Question: I am trying to install <URL> on a Centos unix laptop.
I am getting a make error when I attempt to install the programme - I have attached a screenshot of my problem.

The command run is 'sudo make install' and I am attempting to install as the 'root' user.
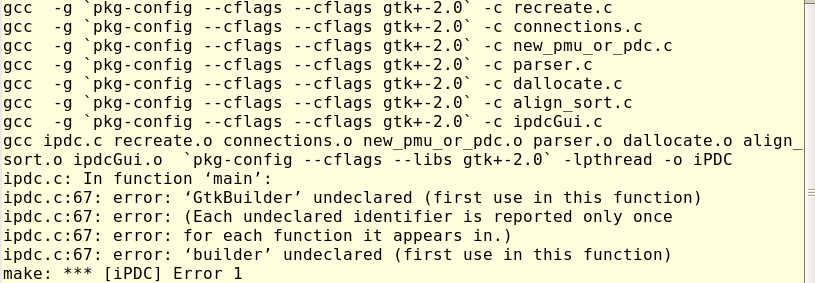
Answer: Your installed GTK version is probably too old to support this software. GtkBuilder (a component within GTK) showed up at version 2.12. To find out what version you have, run 'pkg-config --modversion gtk+-2.0' at the command line. But that version has been around for quite some time. What version Centos are you running? I assume 5, which is quite old.
Upgrading GTK can be tricky, as most of your desktop software relies on it. If you're in for an adventure, the "easiest" would be to upgrade your Centos OS (to 6.x). You might be able to compile a more recent GTK from source and keep it separate from your system GTK, but that will take some patience.